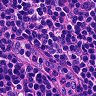
Metastatic tissue present: no